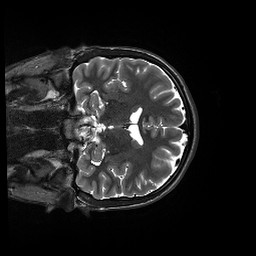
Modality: T2w
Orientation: coronal
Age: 18
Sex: male
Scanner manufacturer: siemens
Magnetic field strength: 3 T
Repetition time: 13.52 s
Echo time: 0.088 s